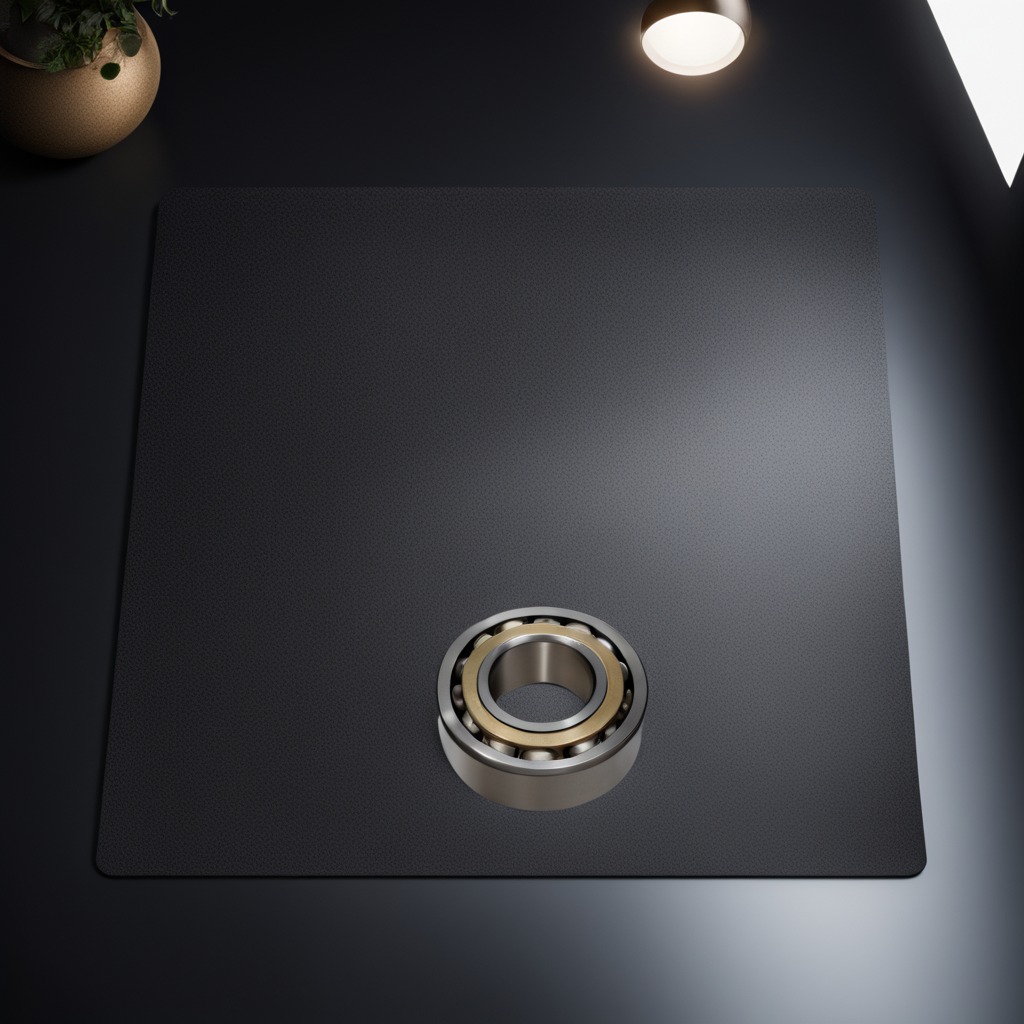
A ball bearing is lying on the tabletop.